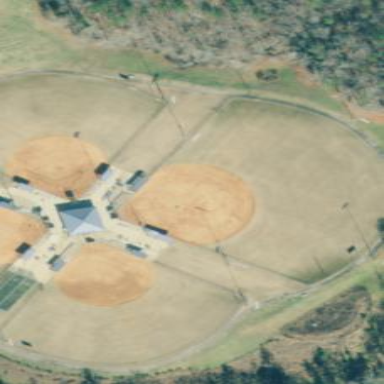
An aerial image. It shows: Baseball pitch for leisure land.